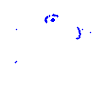
Particle: kaon